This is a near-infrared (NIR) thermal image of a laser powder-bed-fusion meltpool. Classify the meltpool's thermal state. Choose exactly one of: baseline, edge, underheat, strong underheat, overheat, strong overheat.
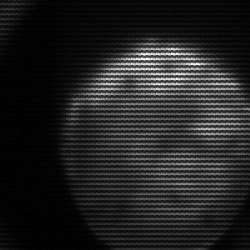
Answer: edge